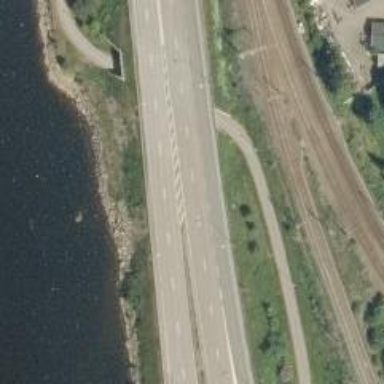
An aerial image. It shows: Trunk link highway.